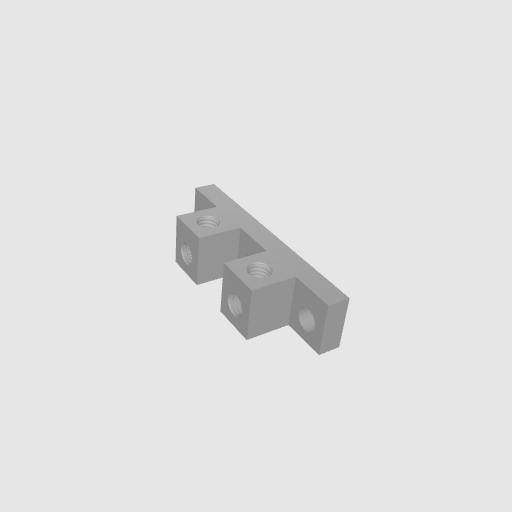
Part: DualBlockMount1-4